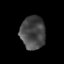
Tissue: prostate
Cell type: Epithelial cells
Senescence score: 0.3501
Nuclear area (px): 803
Mean DAPI intensity: 70.859